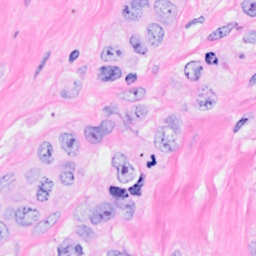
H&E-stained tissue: Breast